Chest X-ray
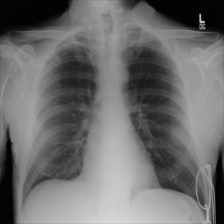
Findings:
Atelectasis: negative
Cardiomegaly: negative
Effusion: negative
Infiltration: negative
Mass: negative
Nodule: negative
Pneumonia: negative
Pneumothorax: negative
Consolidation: negative
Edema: negative
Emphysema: negative
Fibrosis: negative
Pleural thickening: negative
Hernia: negative